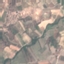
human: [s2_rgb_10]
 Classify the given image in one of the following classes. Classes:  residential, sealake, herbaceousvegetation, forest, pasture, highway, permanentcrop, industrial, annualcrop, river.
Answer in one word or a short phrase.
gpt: PermanentCrop